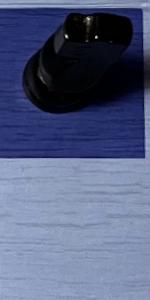
Label: Empty